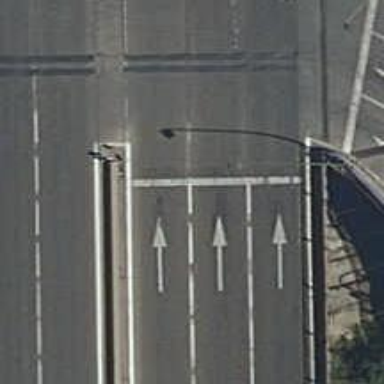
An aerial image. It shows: Road with traffic signals.